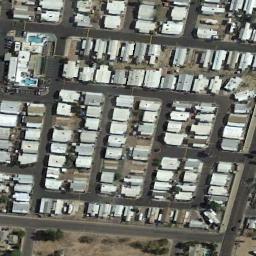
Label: mobile_home_park